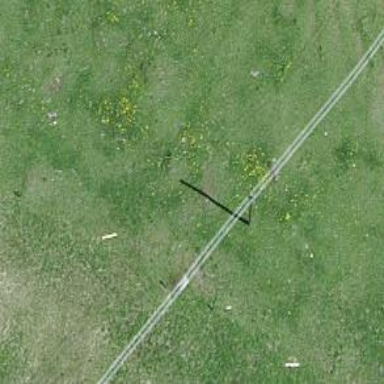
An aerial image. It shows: Minor power line.